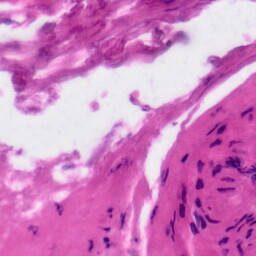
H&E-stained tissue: Tonsil